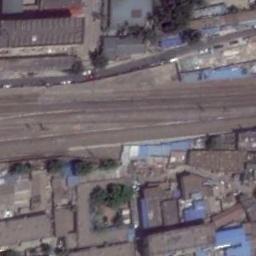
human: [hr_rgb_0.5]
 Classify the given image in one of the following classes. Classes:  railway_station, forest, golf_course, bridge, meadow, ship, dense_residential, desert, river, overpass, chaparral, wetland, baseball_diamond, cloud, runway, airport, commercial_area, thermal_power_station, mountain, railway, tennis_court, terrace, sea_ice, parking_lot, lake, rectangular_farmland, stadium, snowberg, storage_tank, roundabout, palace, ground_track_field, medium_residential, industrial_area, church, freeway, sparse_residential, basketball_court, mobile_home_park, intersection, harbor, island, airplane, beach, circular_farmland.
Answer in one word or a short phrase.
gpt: railway